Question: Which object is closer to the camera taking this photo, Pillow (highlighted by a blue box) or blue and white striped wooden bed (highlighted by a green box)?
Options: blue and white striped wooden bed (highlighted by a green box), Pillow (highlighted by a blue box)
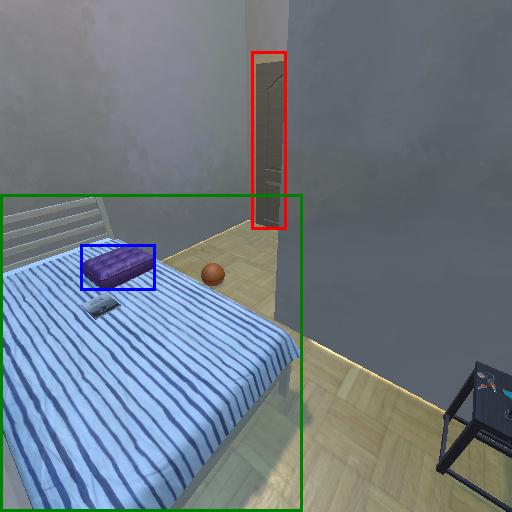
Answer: blue and white striped wooden bed (highlighted by a green box)